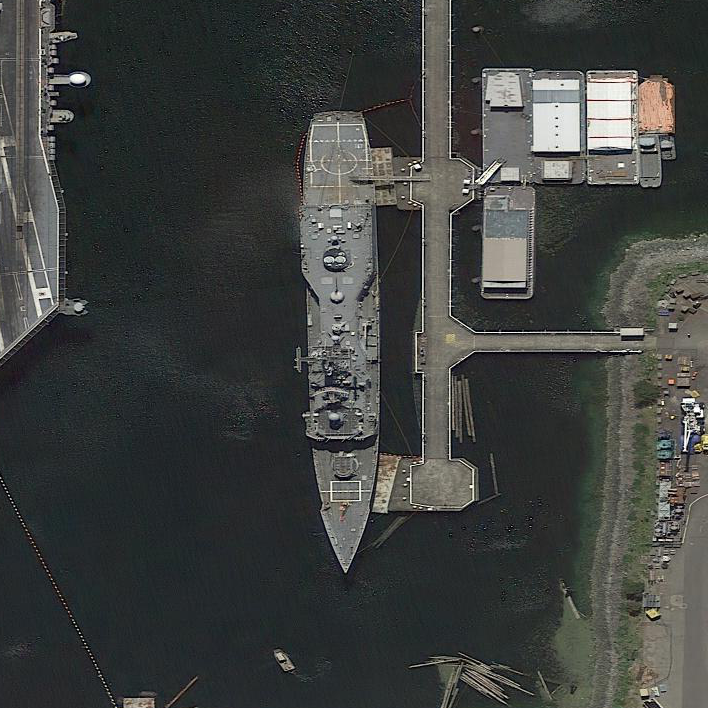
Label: cruiser